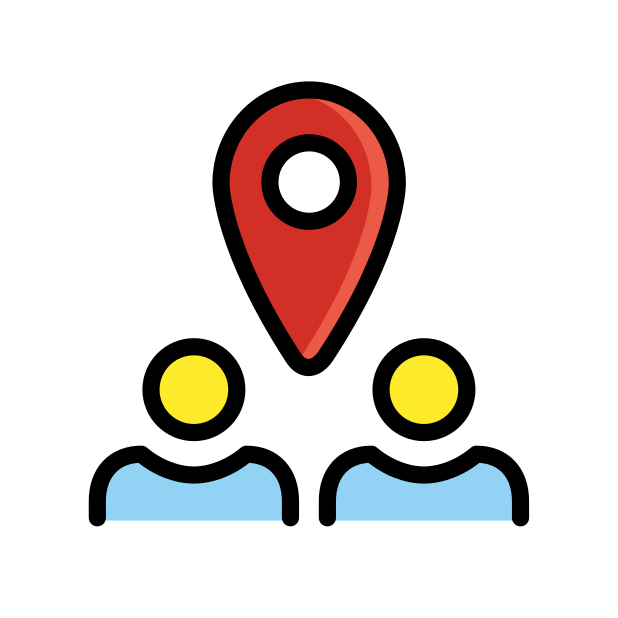
assembly point